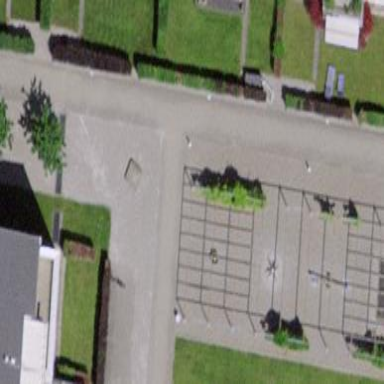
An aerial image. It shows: Playground with gravel surface.